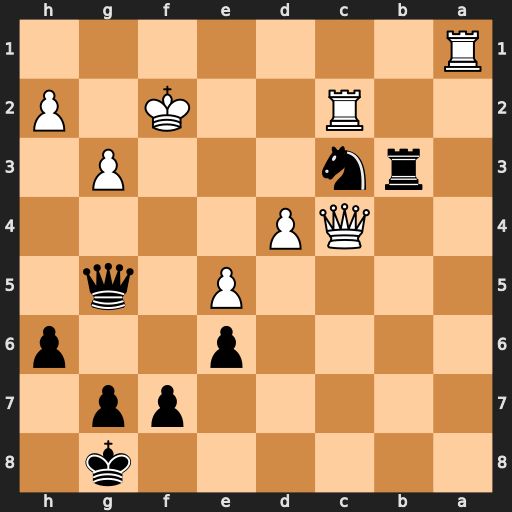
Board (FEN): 6k1/5pp1/4p2p/4P1q1/2QP4/1rn3P1/2R2K1P/R7
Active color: b
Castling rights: -
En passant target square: -
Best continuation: Qf5+ Kg1 Qxc2 Ra8+ Kh7